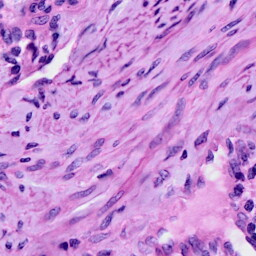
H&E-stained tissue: Cervix